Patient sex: M
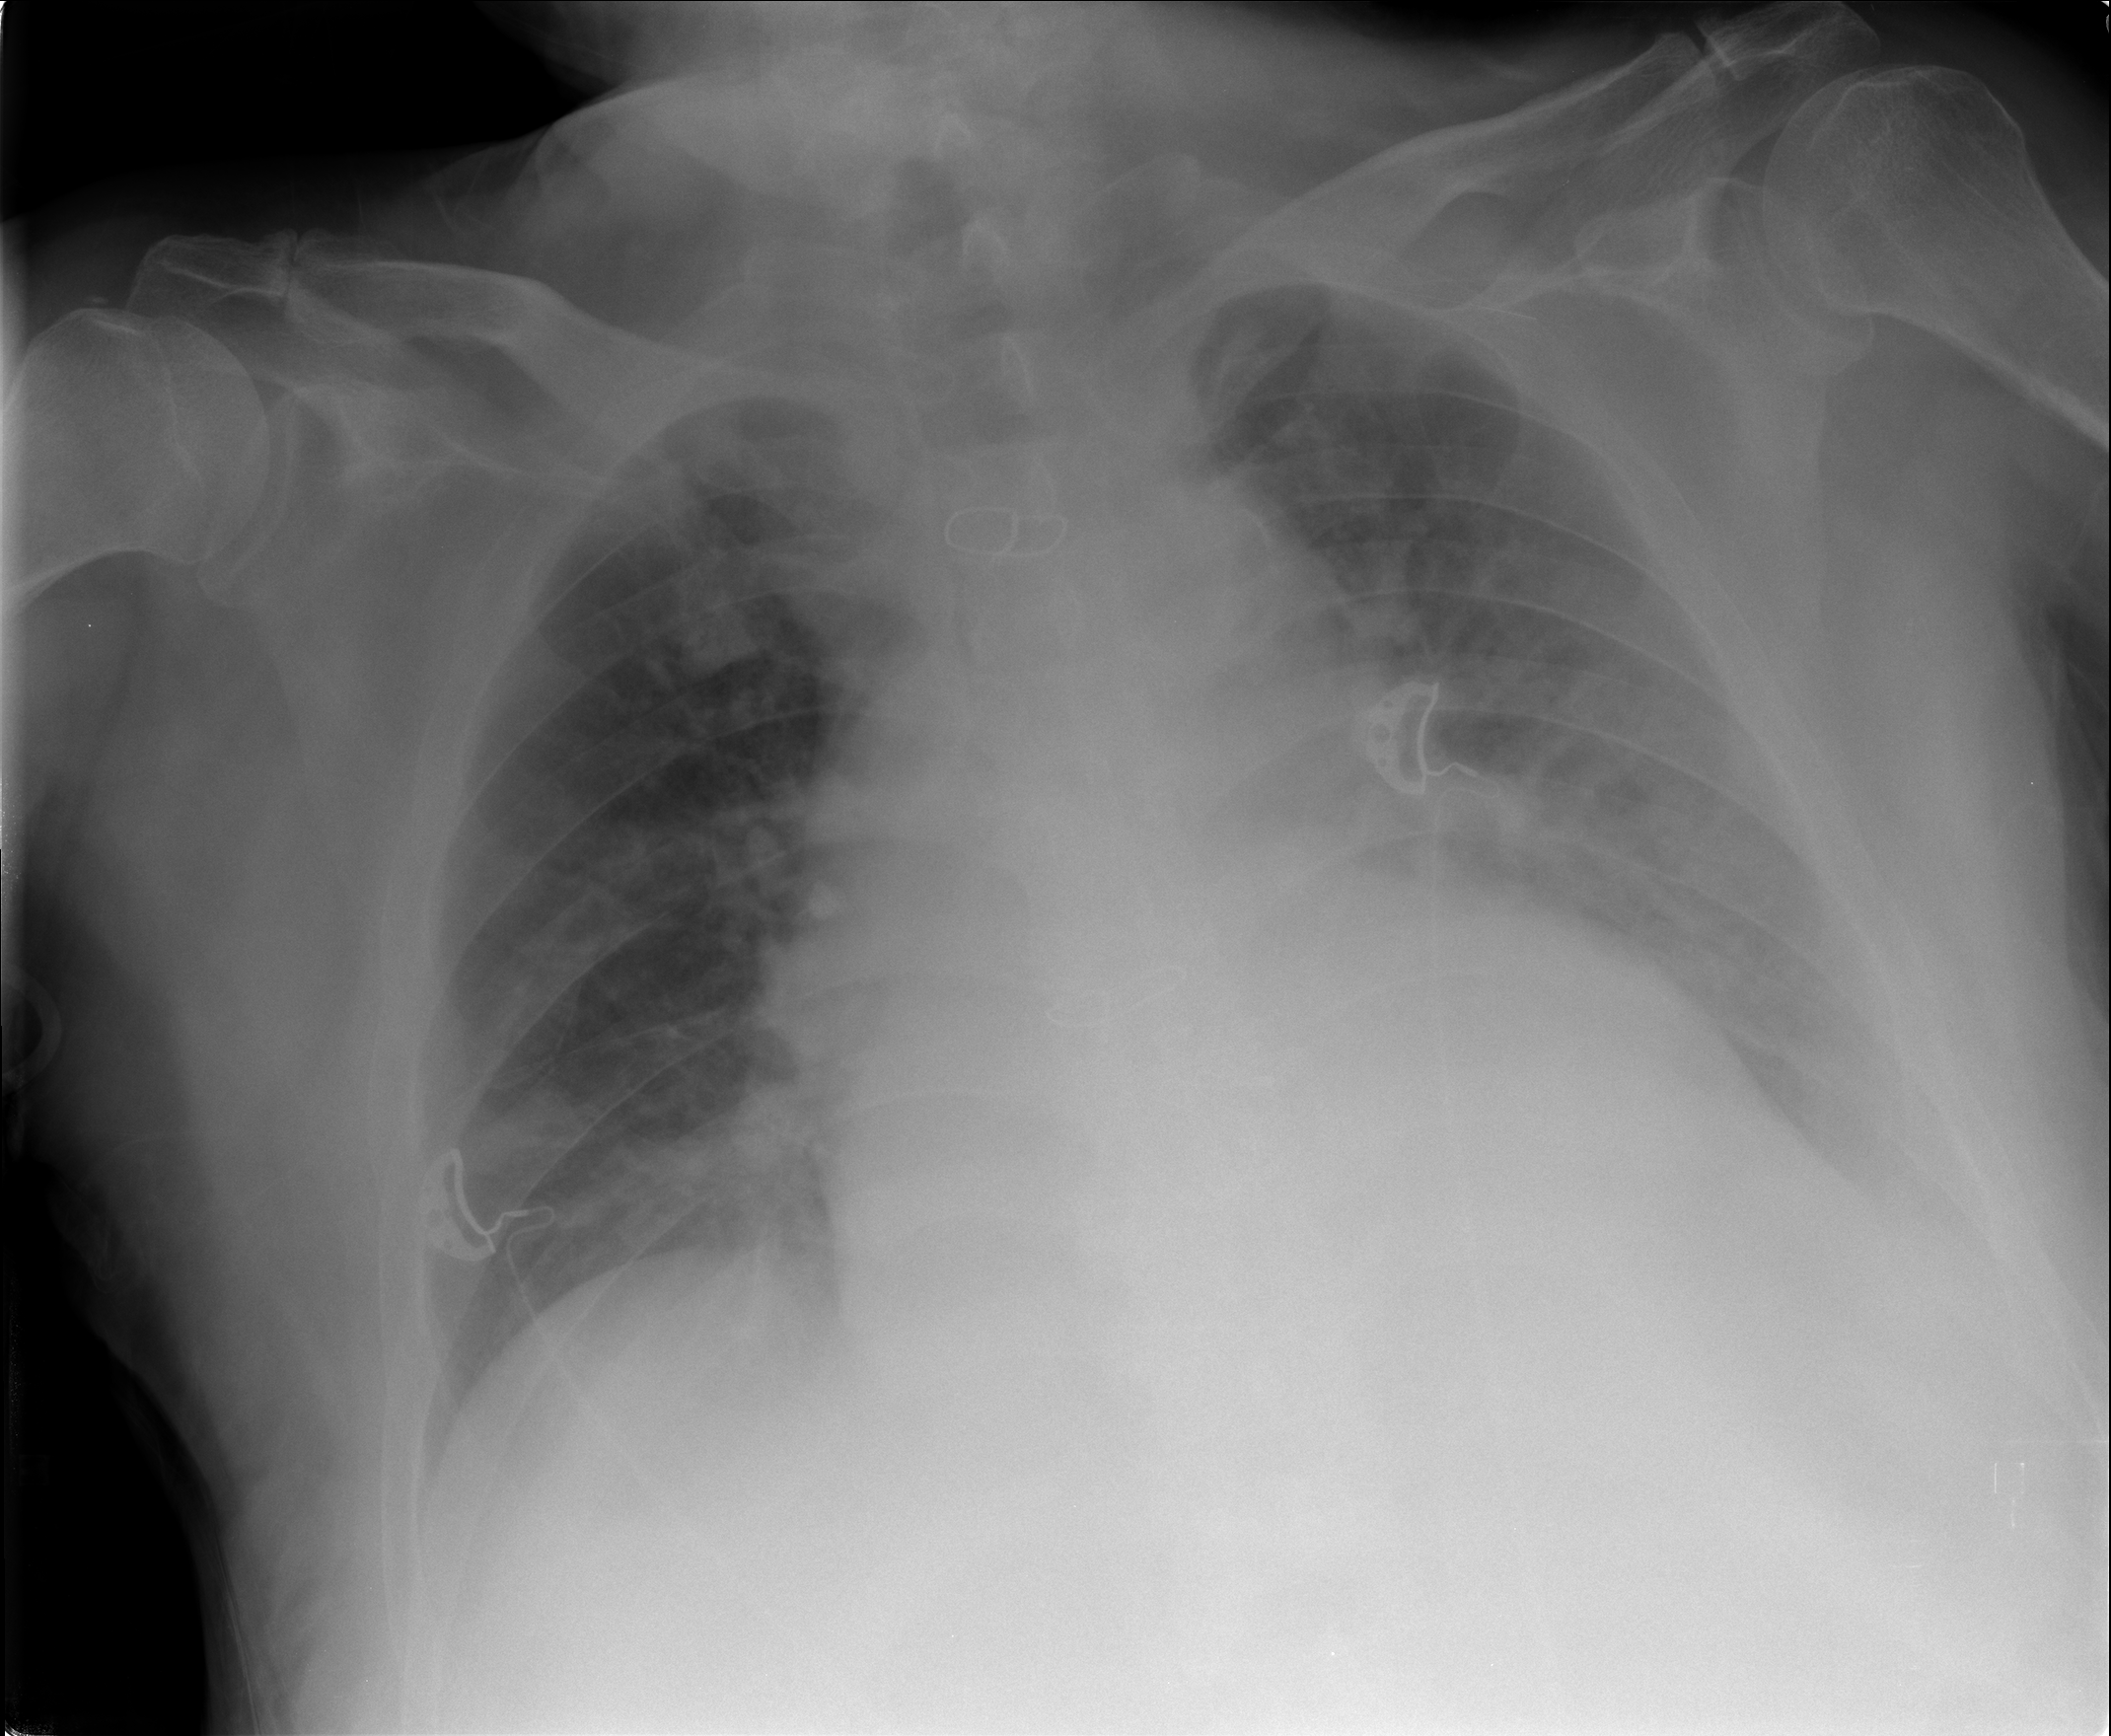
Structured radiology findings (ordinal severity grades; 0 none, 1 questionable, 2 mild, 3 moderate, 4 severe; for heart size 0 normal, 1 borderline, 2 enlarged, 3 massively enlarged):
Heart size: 2
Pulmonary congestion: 2
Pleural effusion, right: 1
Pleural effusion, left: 3
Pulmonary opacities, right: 0
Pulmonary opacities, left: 0
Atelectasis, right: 2
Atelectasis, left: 2